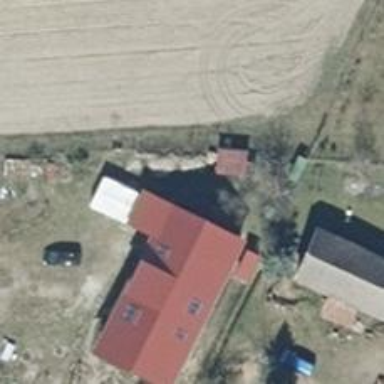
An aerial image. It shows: Gabled farm auxiliary building with grey roof. The roof is oriented along the structure.